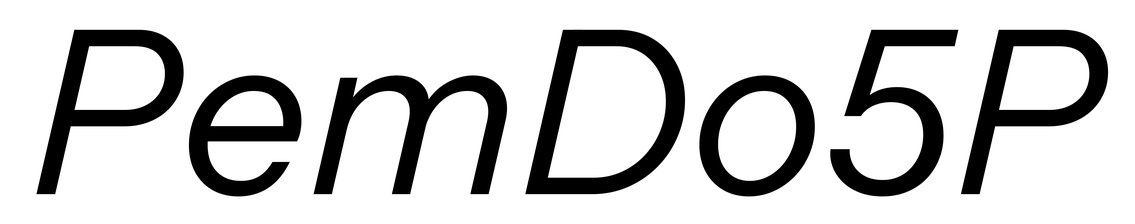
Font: InstrumentSans-Italic_Italic